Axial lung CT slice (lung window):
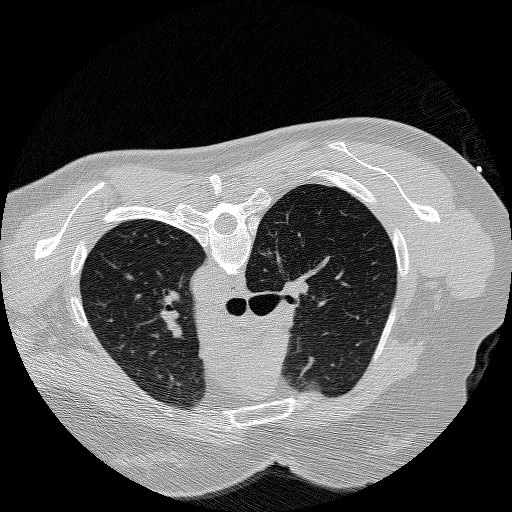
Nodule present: no